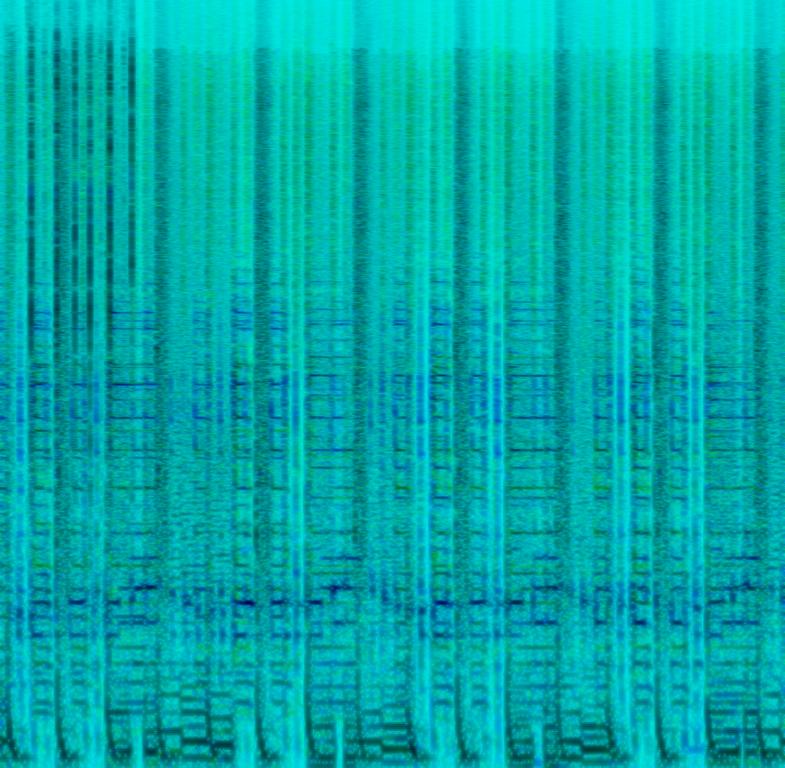
This is a pop-sounding jingle at the background of an instructive video. There is an electric guitar playing the main theme while the bass line is being played by a synth bass. In the rhythmic background, a very basic 4/4 beat is being played on the electronic drums. A ping sound effect signifies the end of the instruction in the video. The atmosphere is very generic and common-sounding. This piece could be used as a jingle in advertisements and tutorial videos.